Field crop: tomato
Growth stage: 1
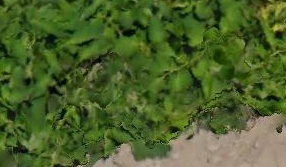
Species: tomato